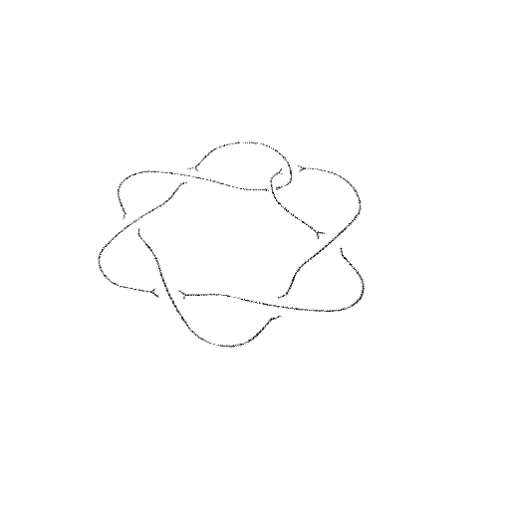
Crossing number: 7